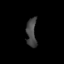
Tissue: skin
Cell type: Fibroblasts
Senescence score: 0.7188
Nuclear area (px): 287
Mean DAPI intensity: 67.969